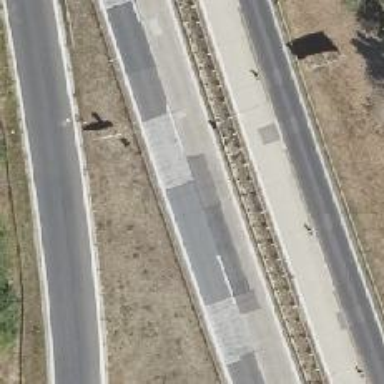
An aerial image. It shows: Asphalt motorway.